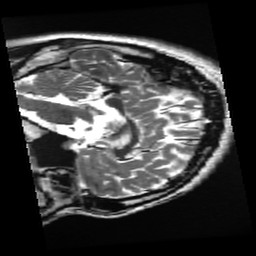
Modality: T2w
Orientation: sagittal
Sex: male
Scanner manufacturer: ge
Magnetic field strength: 3 T
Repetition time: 5 s
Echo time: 0.1017 s